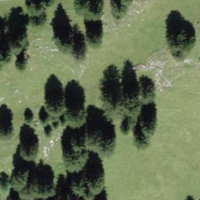
EUNIS habitat code: 23
Species observed at this site:
Lysimachia nemorum